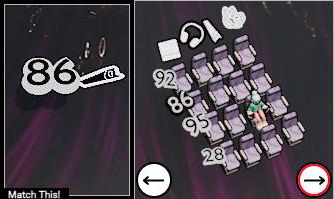
Task: seats
Answer: no